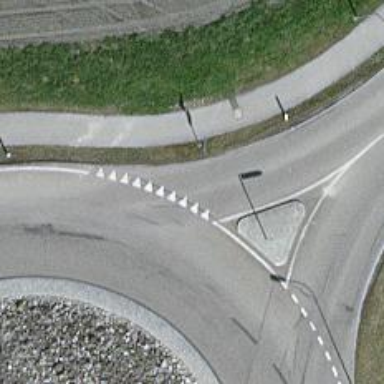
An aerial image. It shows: Road with "give way" sign.